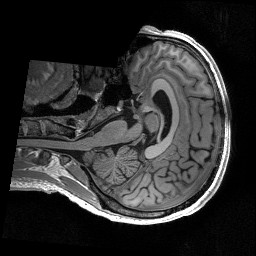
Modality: T1w
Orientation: axial